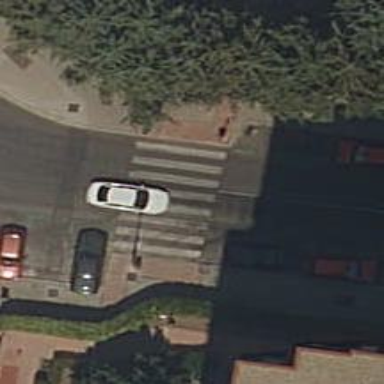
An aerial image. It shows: Zebra crossing on the road.